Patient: sex M, age 42
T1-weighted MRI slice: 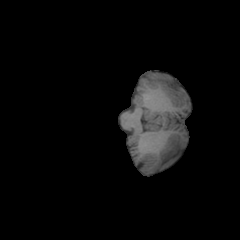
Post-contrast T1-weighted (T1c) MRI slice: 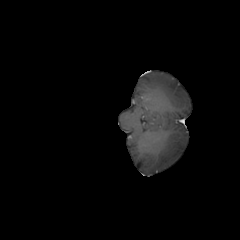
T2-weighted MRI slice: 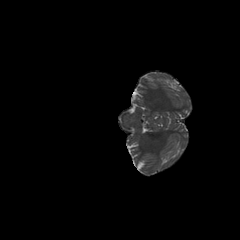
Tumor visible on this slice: no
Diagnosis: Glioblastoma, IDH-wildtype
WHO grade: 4